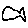
Label: fish